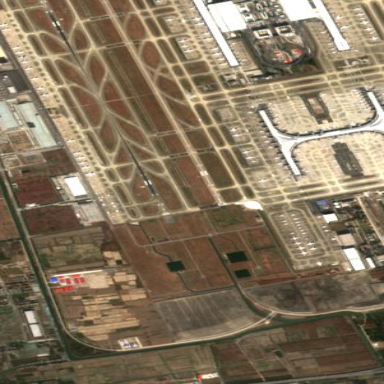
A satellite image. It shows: Runway in airport area.